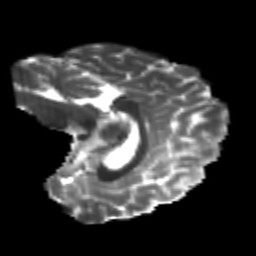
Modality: T2w
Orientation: sagittal
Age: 22
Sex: female
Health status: healthy
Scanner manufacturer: philips
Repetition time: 7.385 s
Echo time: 0.08599 s